Question: The dotted line at the end of an UILabel is not affected by the textColor.
You will find a sample project here : <URL>.
The code involved is the following :
'''
- (IBAction)sliderValueChanged:(UISlider *)sender
{
UIColor *color = [UIColor colorWithHue:sender.value
saturation:1
brightness:1
alpha:1];
self.label.textColor = color;
}
'''
Here is a picture showing the issue :

Does anyone have the same bug and have find a workaround ?
Thanks !
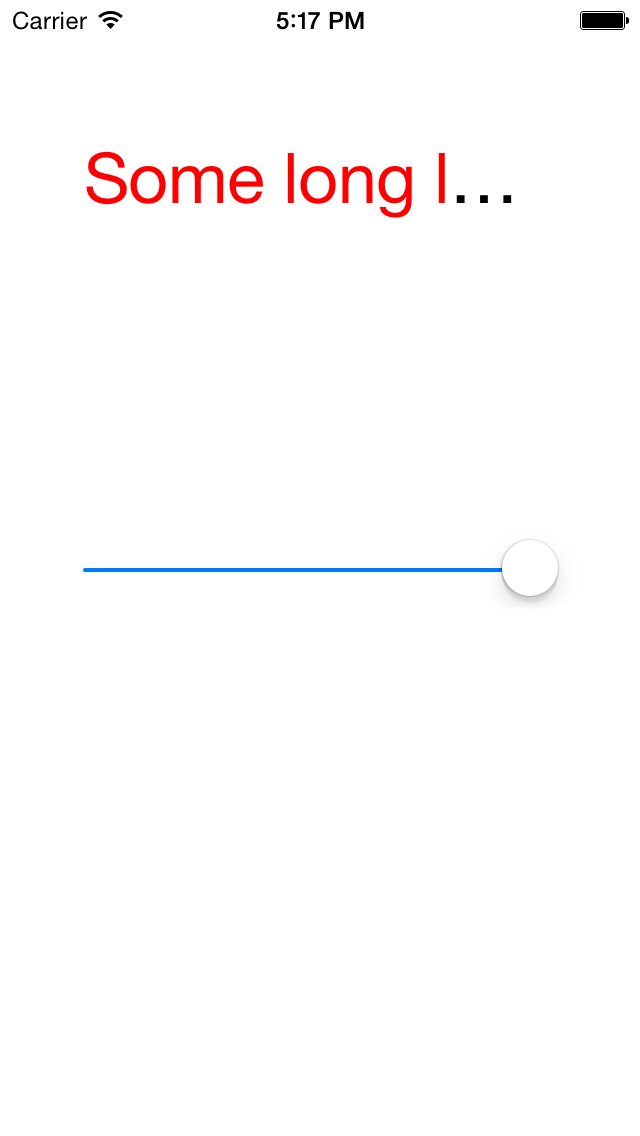
Answer: Using 'NSAttributedString' does work. (Thanks to <URL>.
Here is an exemple :
'''
- (IBAction)sliderValueChanged:(UISlider *)sender
{
UIColor *color = [UIColor colorWithHue:sender.value
saturation:1
brightness:1
alpha:1];
NSAttributedString *text = [[NSAttributedString alloc] initWithString:self.text attributes:@{ NSForegroundColorAttributeName : color }];
self.label.attributedText = text;
}
'''
I did report to Apple, here is the report ID : '<PHONE>'.
It has already been marked by Apple as a duplicate of '<PHONE>'.